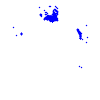
Particle: electron